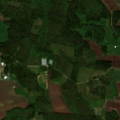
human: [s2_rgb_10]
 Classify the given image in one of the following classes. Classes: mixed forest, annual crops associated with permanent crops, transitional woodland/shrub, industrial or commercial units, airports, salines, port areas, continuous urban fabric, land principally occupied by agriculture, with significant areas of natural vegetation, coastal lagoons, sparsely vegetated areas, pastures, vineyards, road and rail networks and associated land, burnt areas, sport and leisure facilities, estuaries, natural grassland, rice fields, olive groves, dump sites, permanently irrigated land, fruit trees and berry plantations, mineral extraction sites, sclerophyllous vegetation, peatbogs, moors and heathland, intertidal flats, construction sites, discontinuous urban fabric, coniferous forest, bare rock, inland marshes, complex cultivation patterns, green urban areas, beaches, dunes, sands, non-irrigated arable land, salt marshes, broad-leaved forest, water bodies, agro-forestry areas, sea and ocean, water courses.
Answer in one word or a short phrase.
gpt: non-irrigated arable land, land principally occupied by agriculture, with significant areas of natural vegetation, coniferous forest, mixed forest